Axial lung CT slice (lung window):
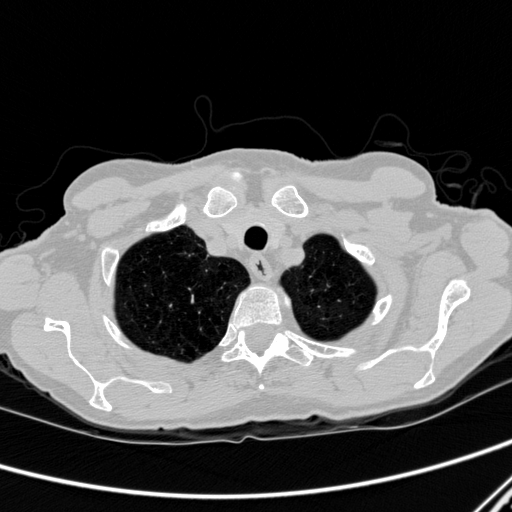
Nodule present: no